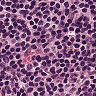
Metastatic tissue present: no